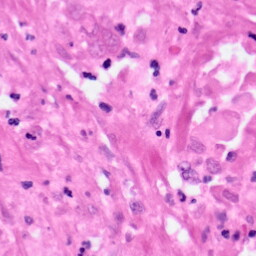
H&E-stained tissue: Pancreatic